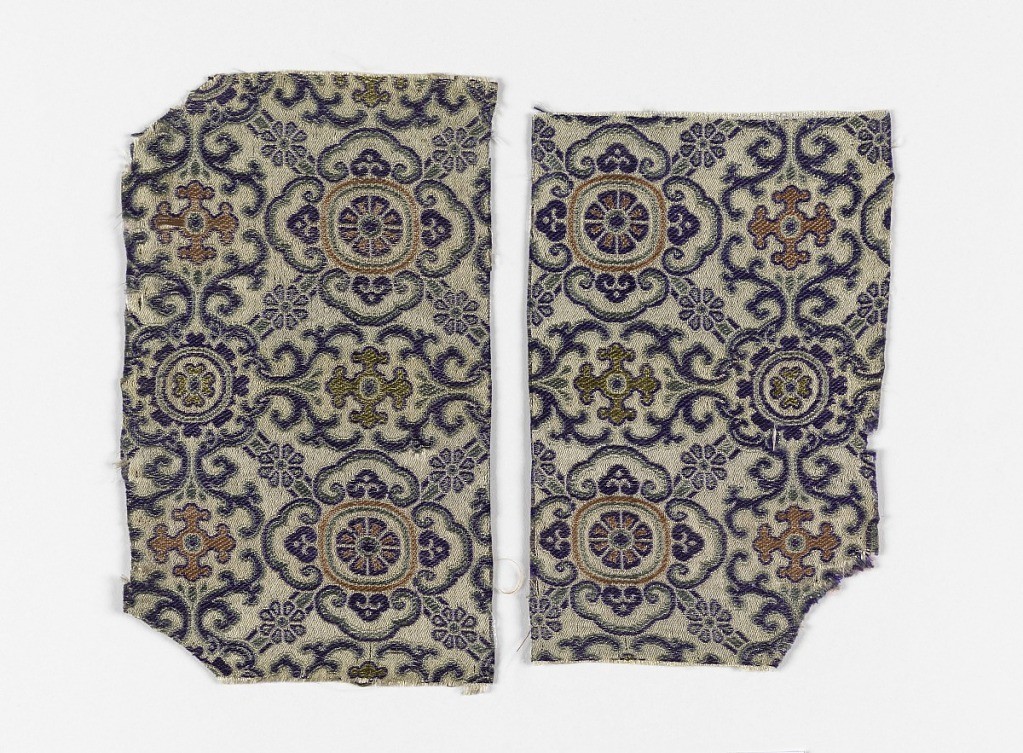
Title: Fragments
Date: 19th century
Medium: silk Technique: plain compound satin
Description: Decorated circles and crosses in blue and rose on a light tan ground.